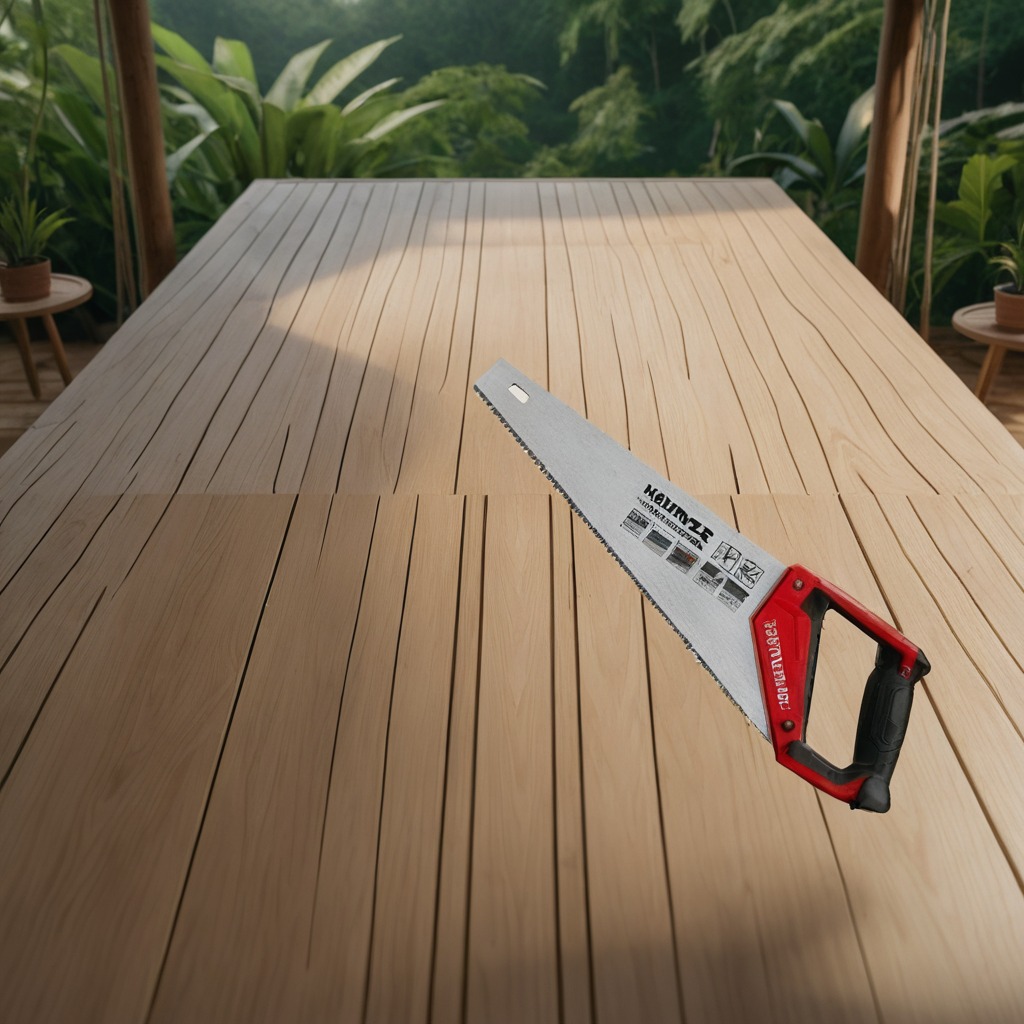
A metal saw is lying on a wooden table inside a jungle field workshop tent.